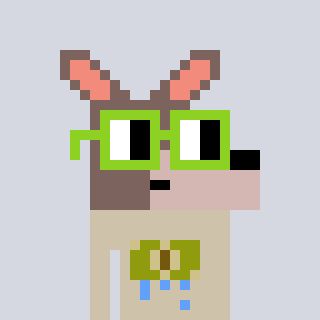
a pixel art character with square light green glasses, a kangaroo-shaped head and a bege-colored body on a cool background